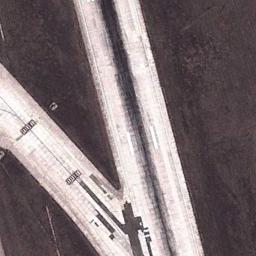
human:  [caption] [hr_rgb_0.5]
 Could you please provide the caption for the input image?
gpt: The runway goes through the clearing and another road connects to the runway .

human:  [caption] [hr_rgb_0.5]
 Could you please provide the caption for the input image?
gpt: The grass is on either side of the runway .

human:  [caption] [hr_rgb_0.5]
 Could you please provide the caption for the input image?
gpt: Next to the two crossed runways is brown, Bare ground with white short and thick markings on the runway .

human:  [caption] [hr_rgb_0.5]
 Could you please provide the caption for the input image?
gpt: The runway is on the bare land .

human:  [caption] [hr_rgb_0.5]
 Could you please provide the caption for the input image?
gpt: There are brown bare land beside the runway .